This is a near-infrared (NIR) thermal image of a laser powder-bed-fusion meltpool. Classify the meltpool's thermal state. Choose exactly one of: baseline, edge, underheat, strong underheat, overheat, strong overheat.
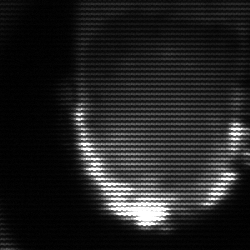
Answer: baseline